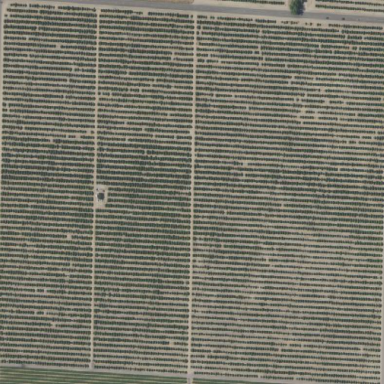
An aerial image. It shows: Orange orchard with rows of vibrant orange trees.